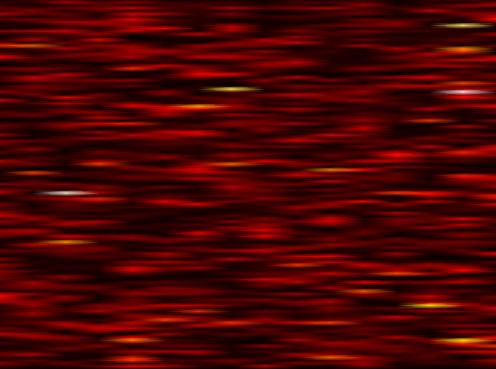
Label: FBMC